Interaction volume radius: 10 \u00c5
Interaction volume height: 25 \u00c5
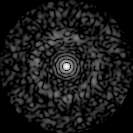
Disorder parameter: 0.8178